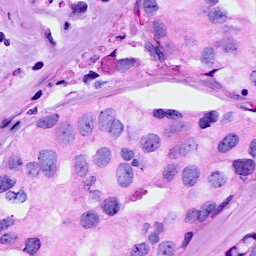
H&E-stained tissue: Breast